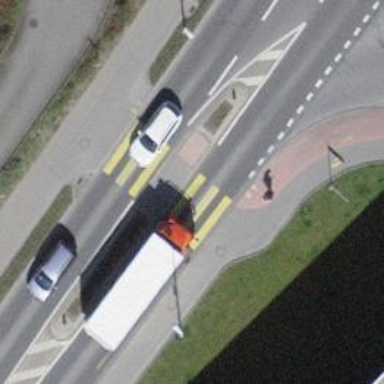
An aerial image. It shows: Footway with zebra crossing.